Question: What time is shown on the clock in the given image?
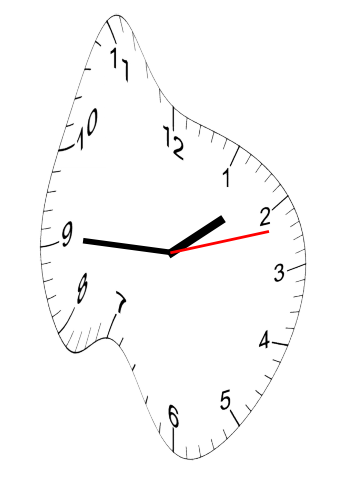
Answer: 01:45:12